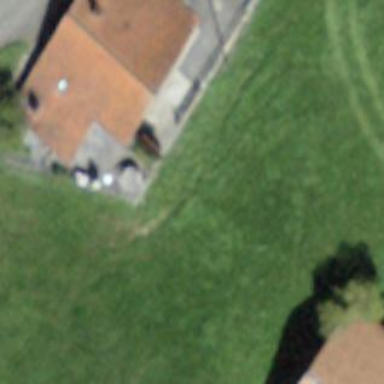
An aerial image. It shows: Farm building.